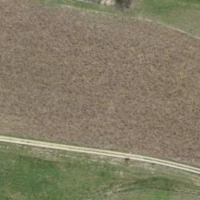
EUNIS habitat code: 52
Species observed at this site:
Echium vulgare